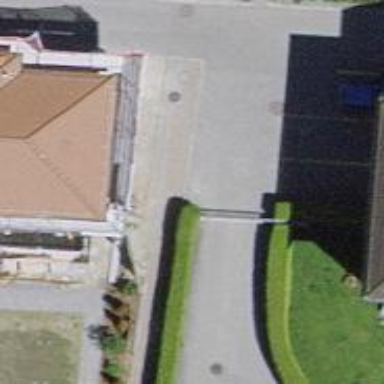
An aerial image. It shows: Gate.